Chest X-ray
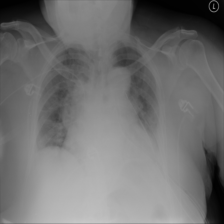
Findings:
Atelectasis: negative
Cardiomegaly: negative
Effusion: negative
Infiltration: positive
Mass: negative
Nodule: negative
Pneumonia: negative
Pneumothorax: negative
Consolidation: negative
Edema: negative
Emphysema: negative
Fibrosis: negative
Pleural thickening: negative
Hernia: negative